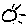
Label: sun